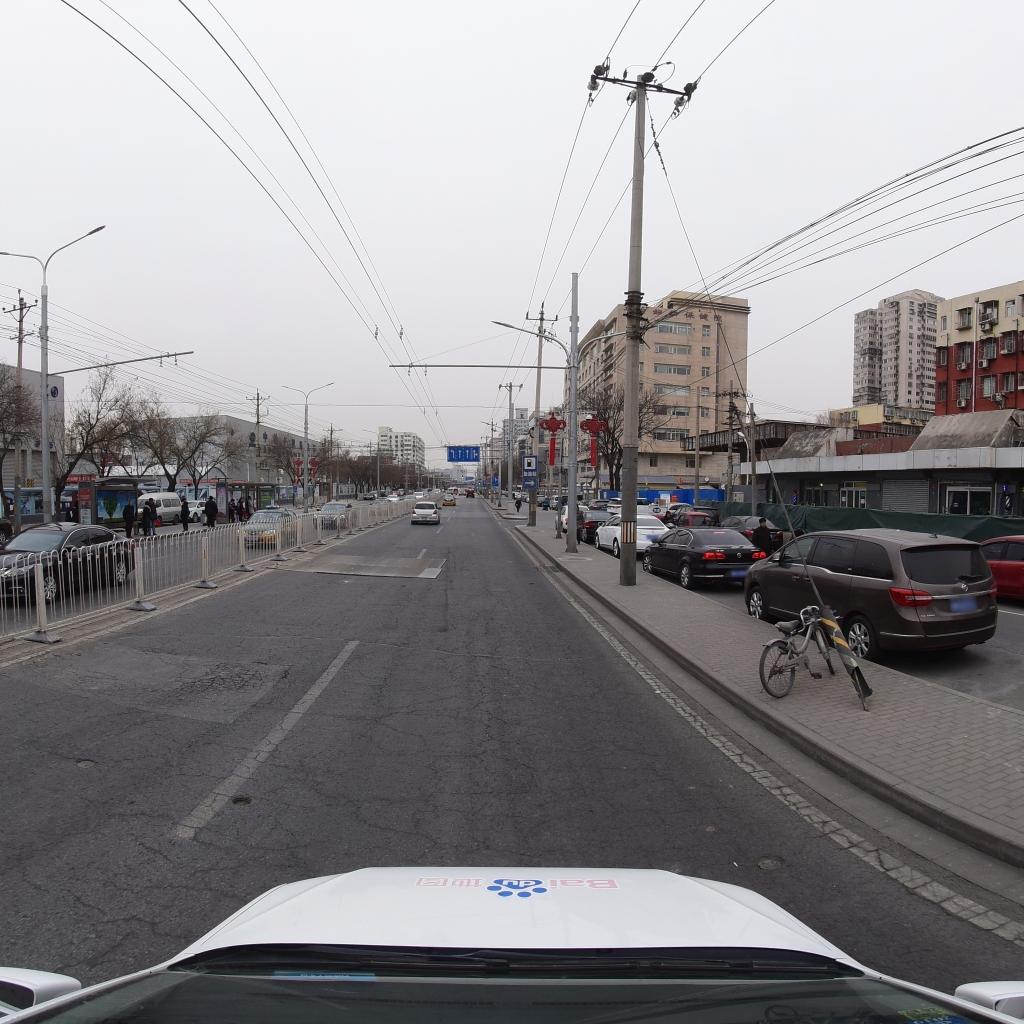
Region: Fengtai
Road damage annotations: pothole, alligator crack, pothole, pothole